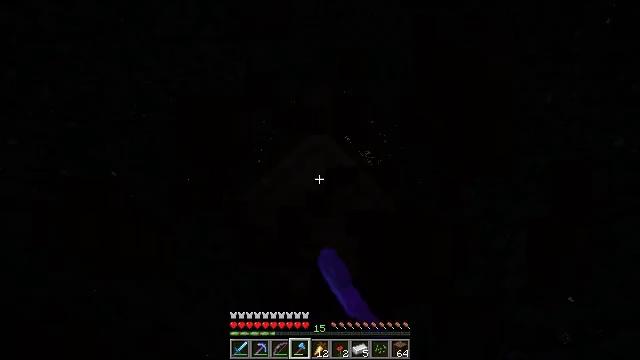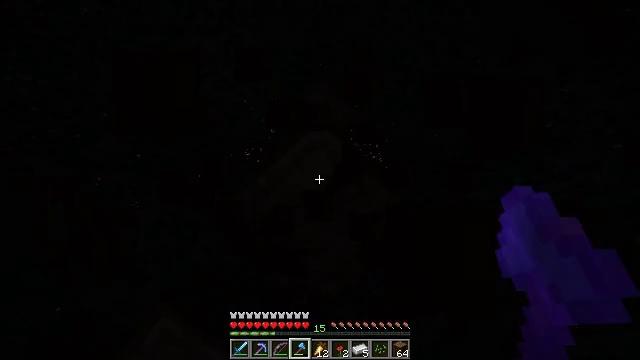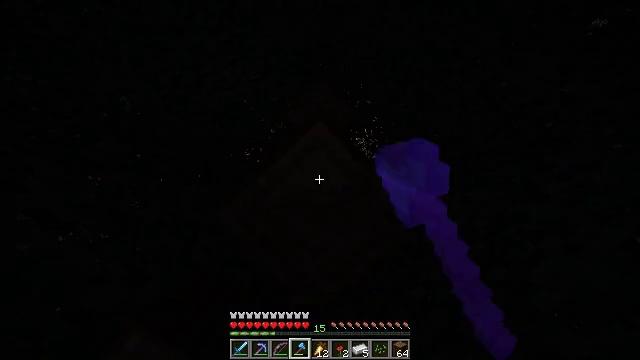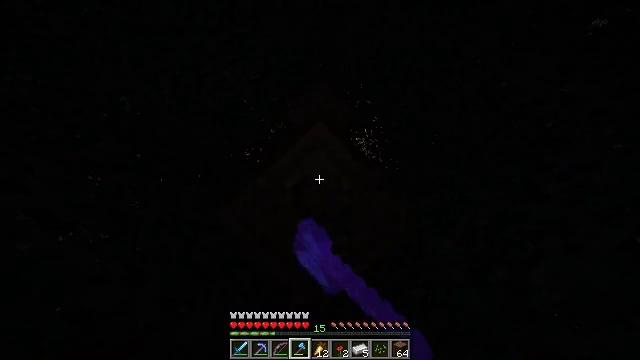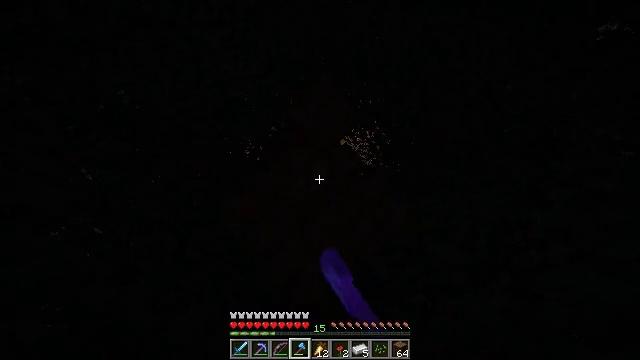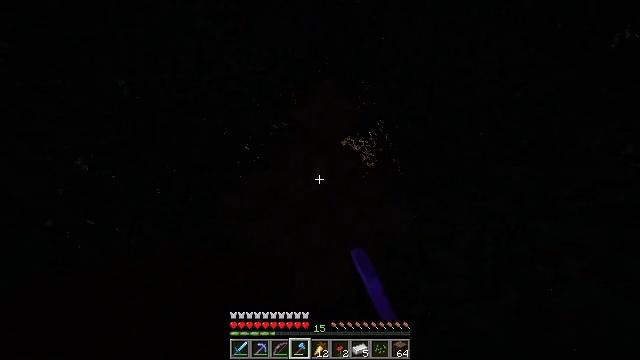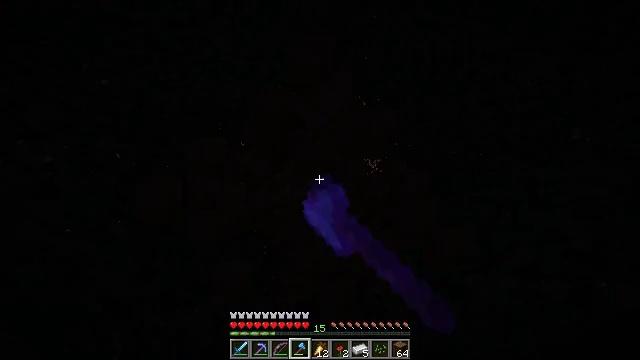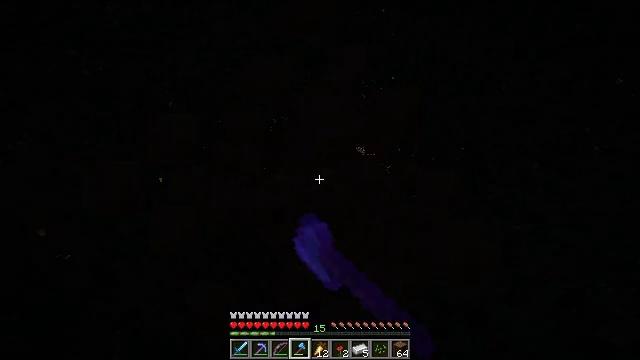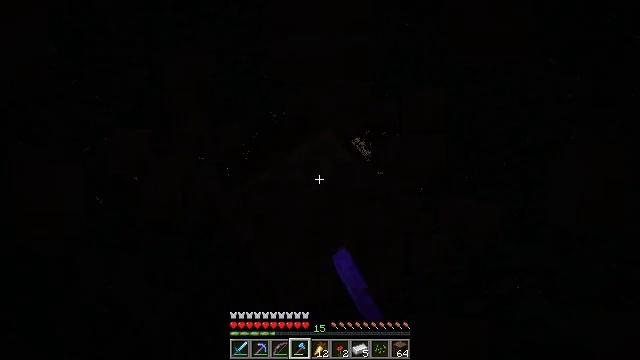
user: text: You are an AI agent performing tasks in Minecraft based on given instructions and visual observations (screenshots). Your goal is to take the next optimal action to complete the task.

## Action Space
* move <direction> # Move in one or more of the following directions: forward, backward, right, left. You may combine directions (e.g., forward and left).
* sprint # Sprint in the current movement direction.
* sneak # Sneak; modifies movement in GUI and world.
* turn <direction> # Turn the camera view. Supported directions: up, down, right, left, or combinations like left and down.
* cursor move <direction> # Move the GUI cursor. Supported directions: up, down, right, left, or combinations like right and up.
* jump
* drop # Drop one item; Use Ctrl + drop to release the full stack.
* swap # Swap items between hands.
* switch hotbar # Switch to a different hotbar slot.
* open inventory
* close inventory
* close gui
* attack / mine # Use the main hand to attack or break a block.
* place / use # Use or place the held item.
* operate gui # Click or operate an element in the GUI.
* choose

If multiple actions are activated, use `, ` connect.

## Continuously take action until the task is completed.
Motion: motion action
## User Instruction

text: Attack the stripped spruce log to gather it.
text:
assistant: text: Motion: attack / mine
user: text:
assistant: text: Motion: attack / mine
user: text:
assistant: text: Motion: attack / mine
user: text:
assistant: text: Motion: turn left and down, attack / mine
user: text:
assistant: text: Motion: turn left and down, attack / mine
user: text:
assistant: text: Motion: turn left, attack / mine
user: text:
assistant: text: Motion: turn left, attack / mine
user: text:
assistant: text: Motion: turn left, attack / mine
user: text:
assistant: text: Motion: attack / mine